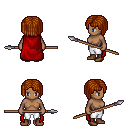
a pixel art fantasy rpg character, female body template, human, dark skin, red cape, white pants, brunette pageboy hairstyle, brown shoes, spear, four views (front, back, left, right), 2x2 character sprite sheet, small pixel art, hard edges, no anti-aliasing